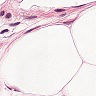
Metastatic tissue present: no